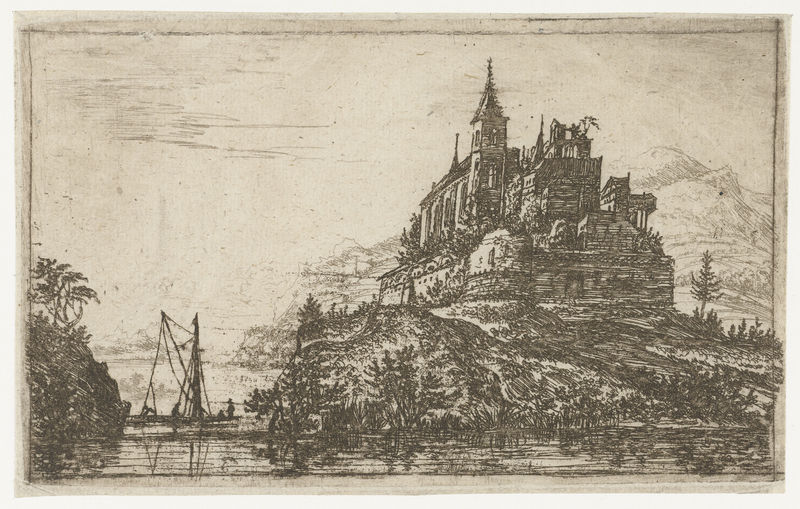
Titel: Landschap met een rivier en een kasteel op een heuvel
Künstler: Jan Ruyscher
Standort: Amsterdam
Institution: Rijksmuseum
Schlagwörter: baum, berg, gemälde, himmel, laub, mann, meer, wasser, wolken, bäume, fluss, gelb, kirchturm, landschaft, menschen, see, ufer, braun, männer, schwarz, skizze, weiss, zeichnung, dach, gebäude, haus, schloss, wolke, architektur, rahmen, öl, hügel, natur, schilf, spiegelung, brücke, gewässer, kirche, insel, spitzen, blatt, gotik, wald, boot, turm, schiff, segelboot, papier, schiffer, segelschiff, berge, gebirge, mauer, vegetation, vergilbt, rand, masten, segler, tusche, ruine, burg, kloster, links, festung, druck, schwarz-weiß, radierung, stich, bleistift, fichte, tanne, zeichnen, unfertig, kupferstich, bau, fischen, rundturm, substruktion, ufwe, gestung, kloster berg